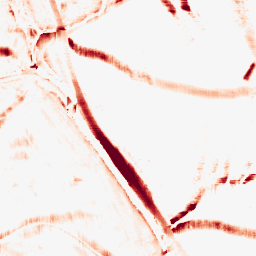
Category: morphological
Decomposition family: morphological_square
Decomposition parameters: operation: opening
size: 15
Upsampling method: quadratic
Upsampling parameters: scale: 8
Upsampling scale: 8